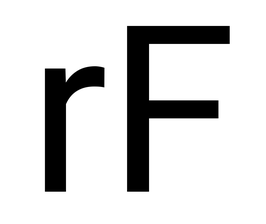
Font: Roboto_Regular